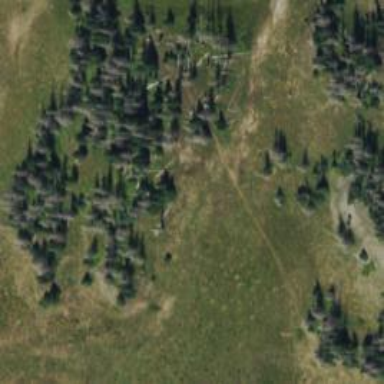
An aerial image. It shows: Path designated as standard/terra trail by the U.S. Forest Service.